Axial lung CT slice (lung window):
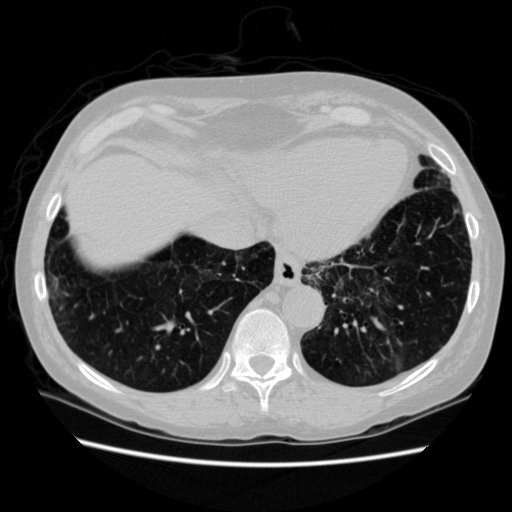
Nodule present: no